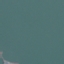
Land use / land cover class: SeaLake